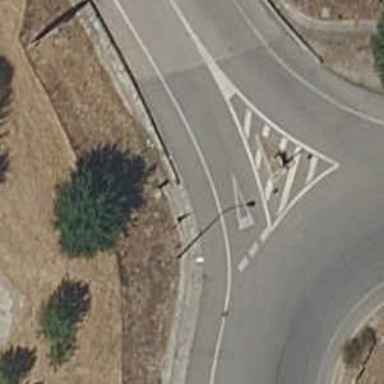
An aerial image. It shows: Road with "give way" sign.